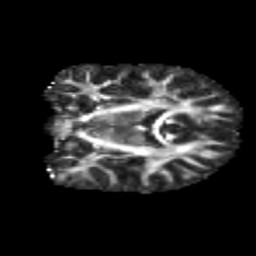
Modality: FA
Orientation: coronal
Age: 10
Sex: female
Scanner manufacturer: siemens
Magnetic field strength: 3 T
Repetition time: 3.8 s
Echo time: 0.07 s